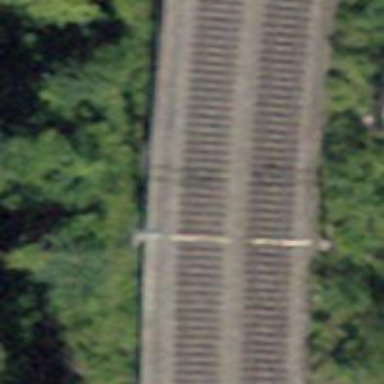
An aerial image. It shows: Railway track with contact lines for electrification.